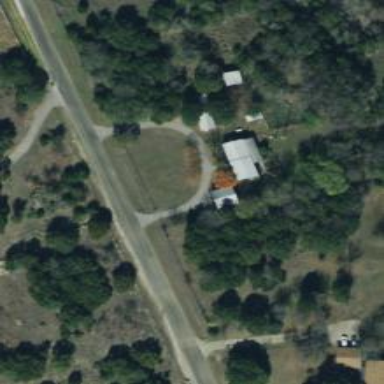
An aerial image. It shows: Driveway.